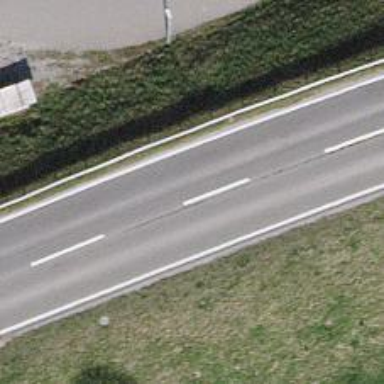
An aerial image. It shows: Secondary road with asphalt surface.